Question: I want to delete Tomahawk libraries from one of my Eclipse projects, but I get this error:

Is this some kind of library pollution? Why cant I delete it? I did remove all xmlns calls I had on my pages and also removed calls to all classes from that .jar file.
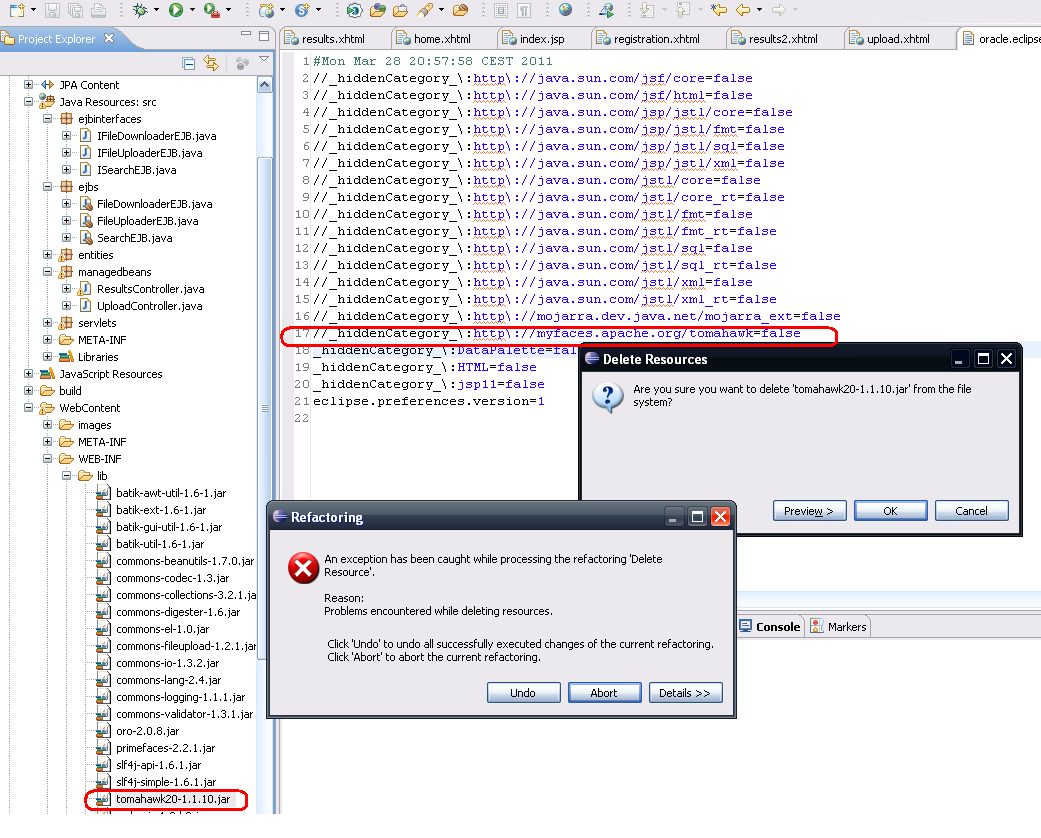
Answer: Try this <URL>
or else remove that jar navigating through explorer